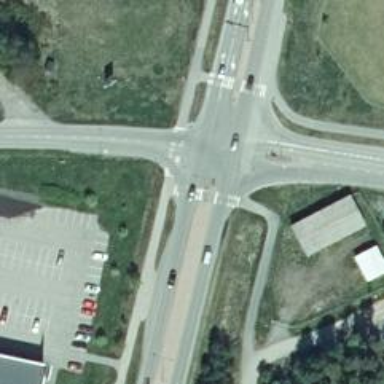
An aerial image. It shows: Marked footway crossing with asphalt surface and crossing island.